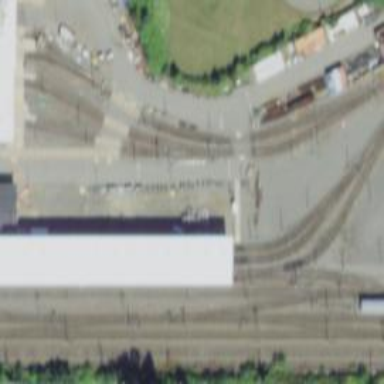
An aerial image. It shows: Light rail yard with electrified contact line. The yard includes building passage tunnel.